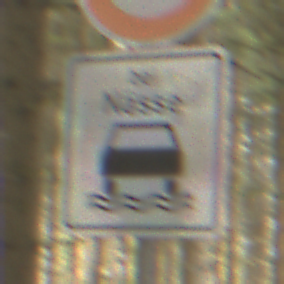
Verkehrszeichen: BeiNaesse
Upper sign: Geschwindigkeit80
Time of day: MorningAfternoon
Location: Outdoor (Nature)
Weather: Overcast
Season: Winter
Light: Natural